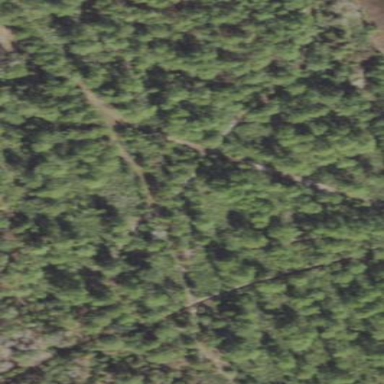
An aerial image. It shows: Woodland consisting mainly of needle-leaved trees.